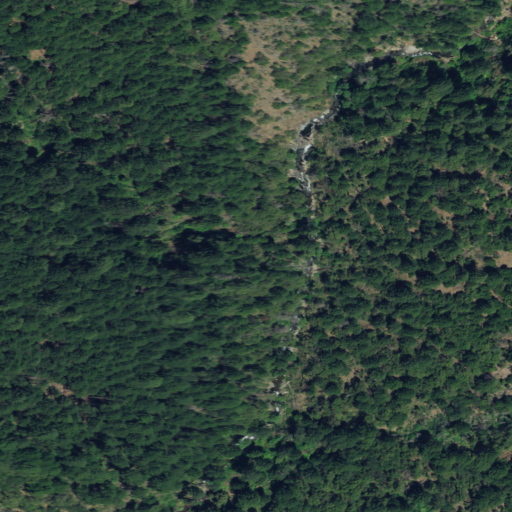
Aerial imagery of valley in California named Dark Canyon containing evergreen forest, shrub, and grassland